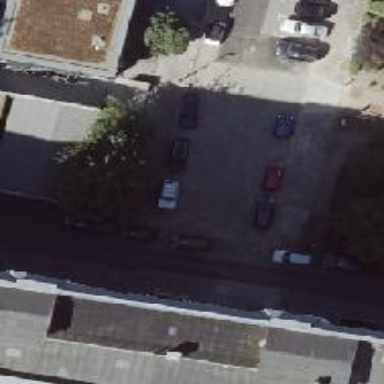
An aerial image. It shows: Residential road with parallel parking lane on the left side.